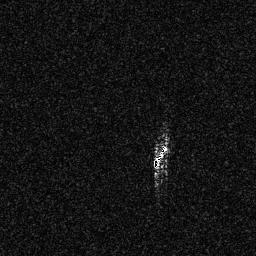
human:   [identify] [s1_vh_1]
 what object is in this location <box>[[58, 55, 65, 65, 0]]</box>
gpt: <ref>1 small ship at the center</ref>